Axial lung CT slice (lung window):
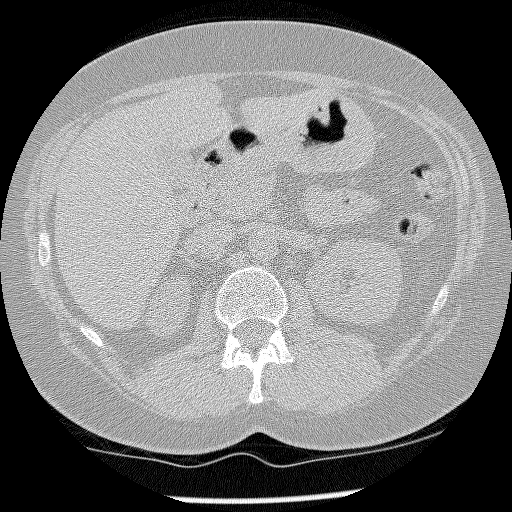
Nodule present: no